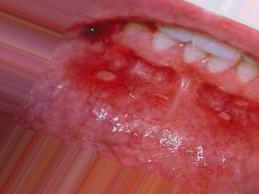
Condition: Mouth Ulcer